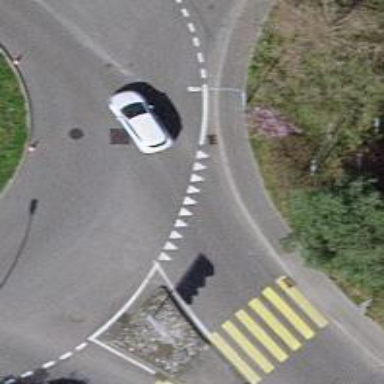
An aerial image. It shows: Road with "give way" sign.